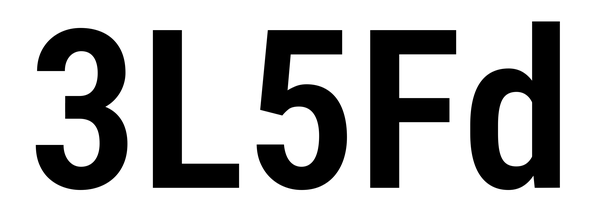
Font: Roboto_Condensed_SemiBold